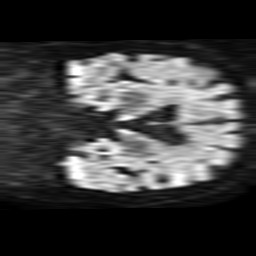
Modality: TRACE
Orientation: coronal
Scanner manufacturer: philips
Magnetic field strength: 1.5 T
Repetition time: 3.649 s
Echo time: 0.09257 s